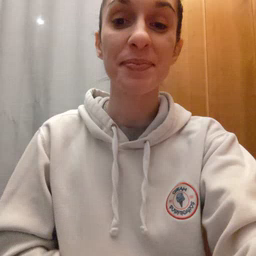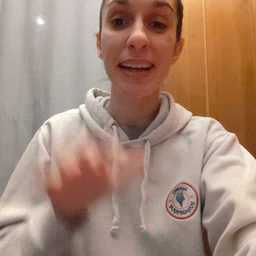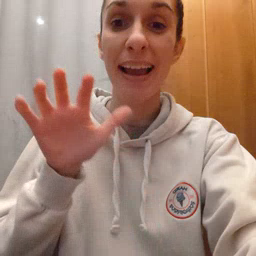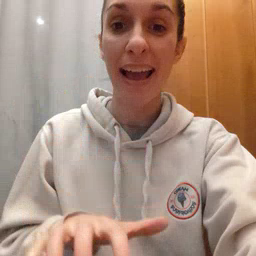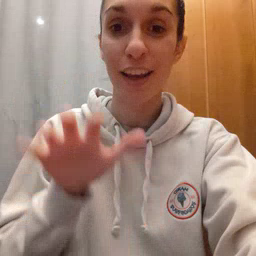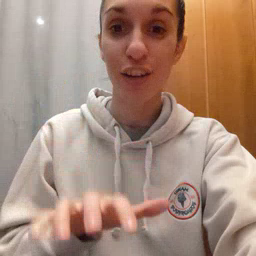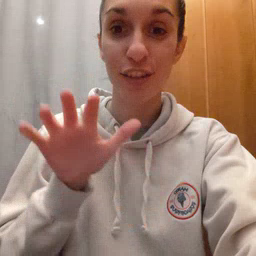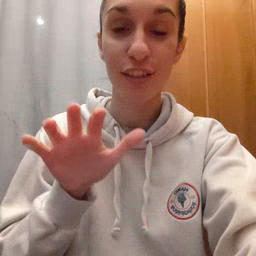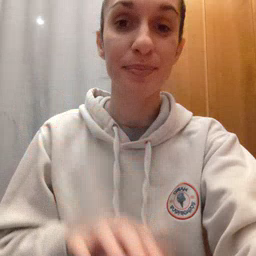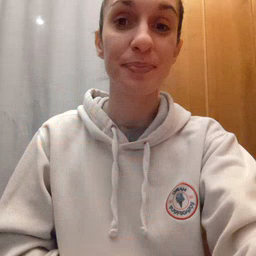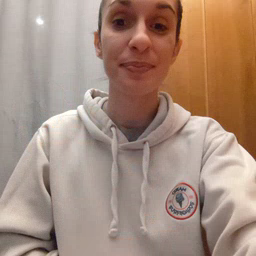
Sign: alligator